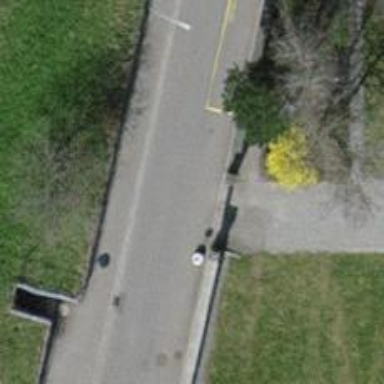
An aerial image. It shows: Road with steps.